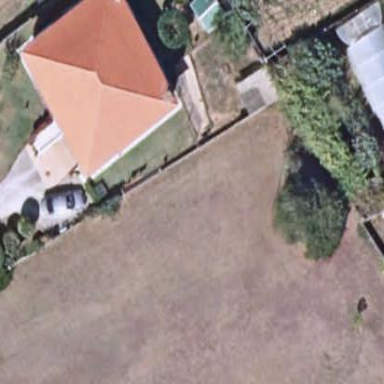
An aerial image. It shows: Simple and straightforward house.